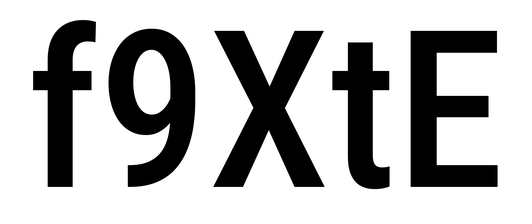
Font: Roboto_Condensed_Medium